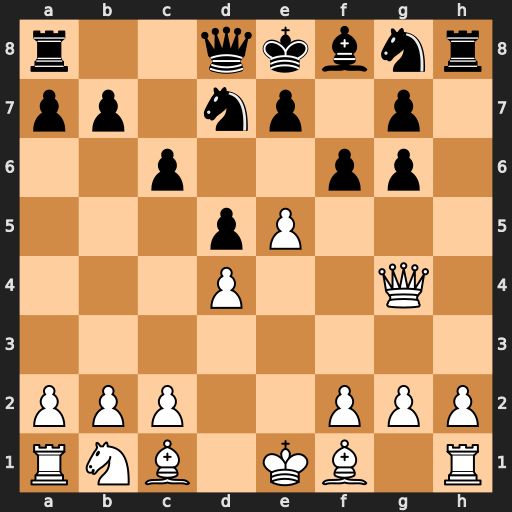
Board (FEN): r2qkbnr/pp1np1p1/2p2pp1/3pP3/3P2Q1/8/PPP2PPP/RNB1KB1R
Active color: w
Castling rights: KQkq
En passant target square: -
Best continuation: Qxg6#